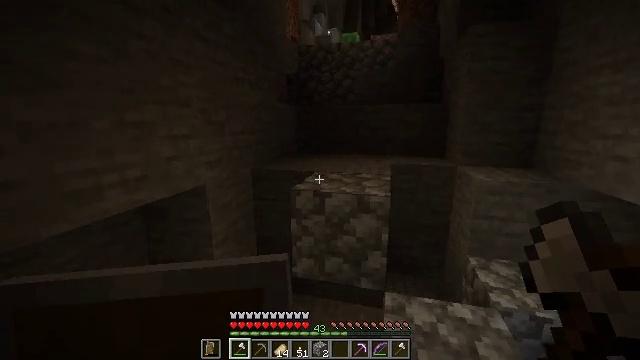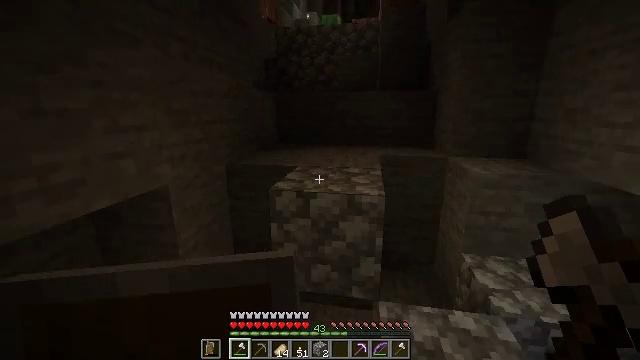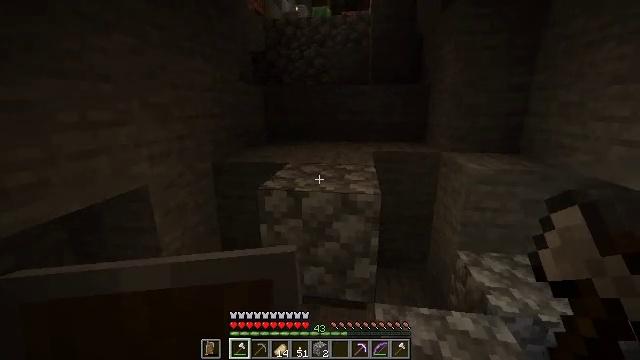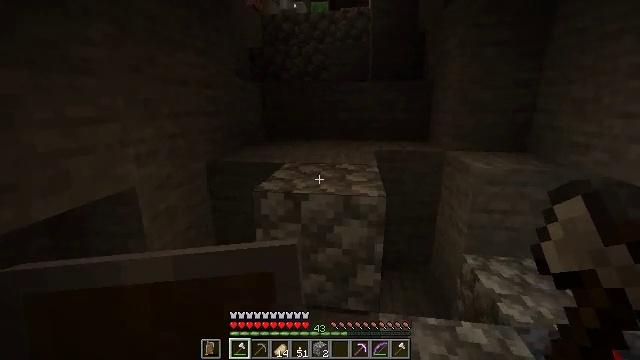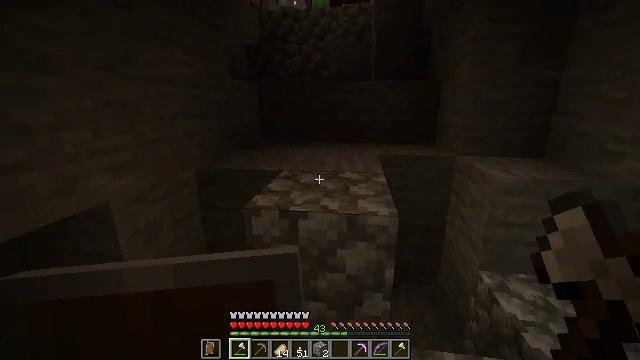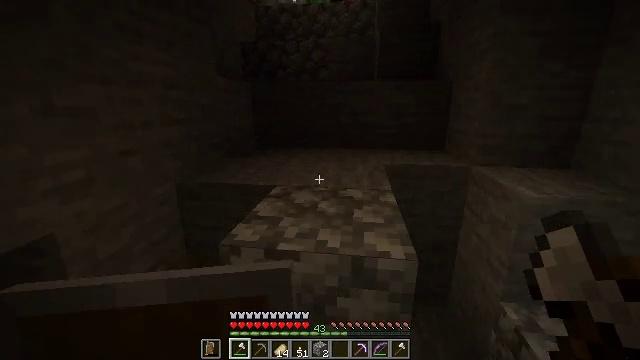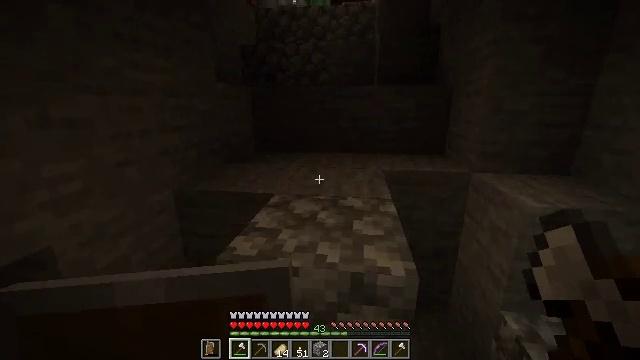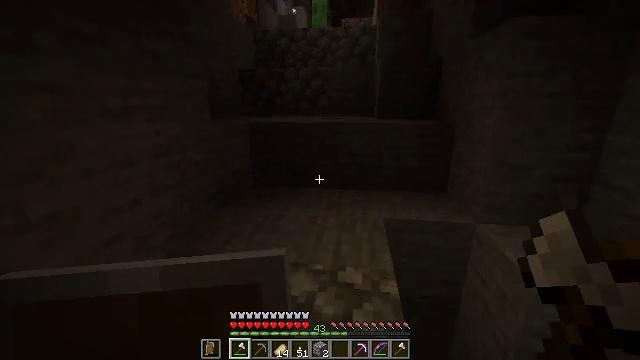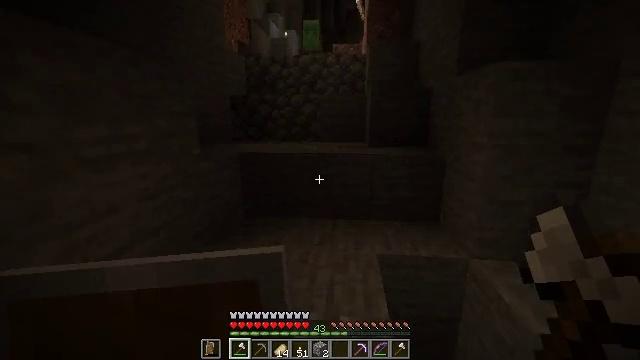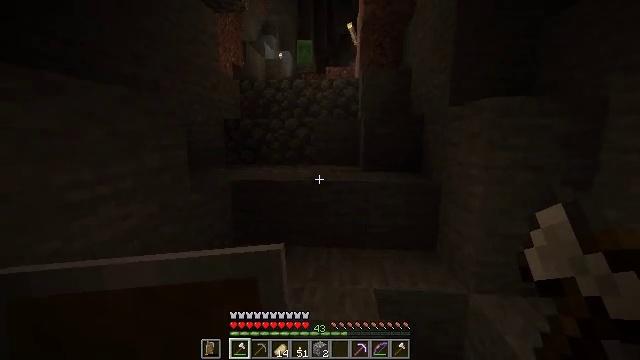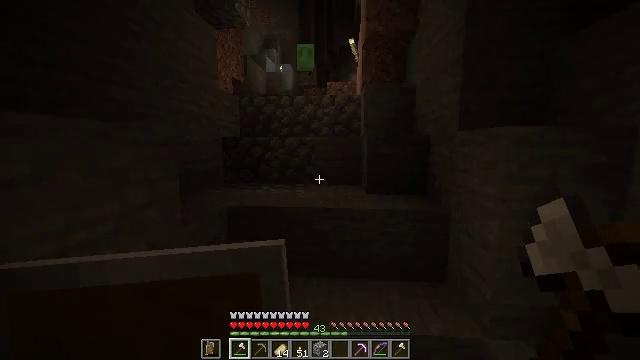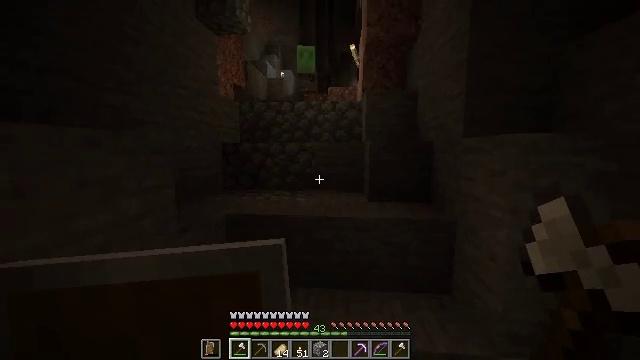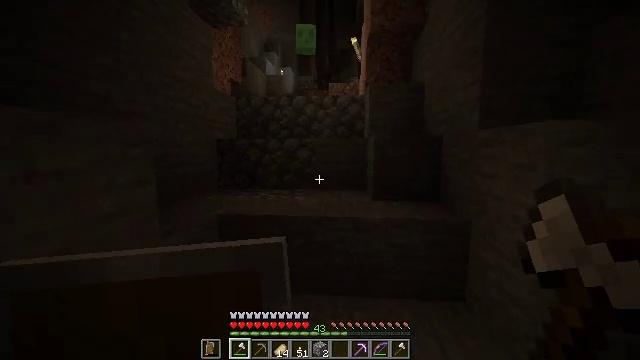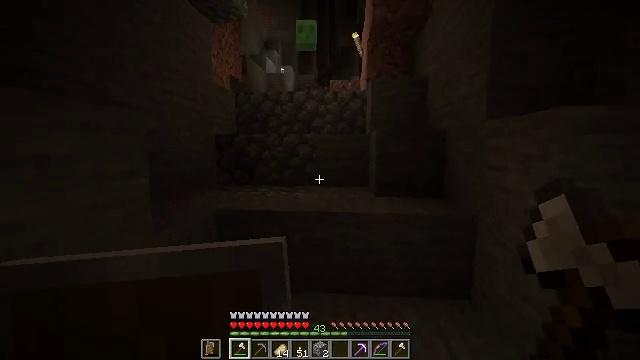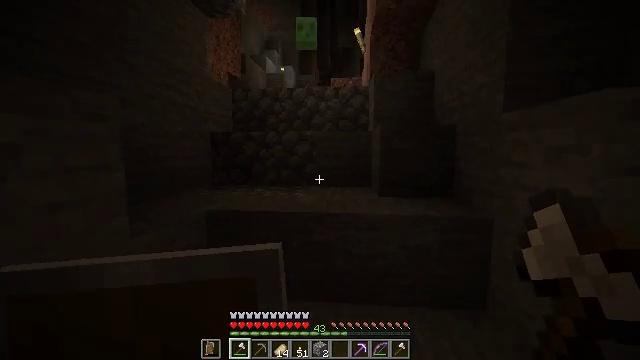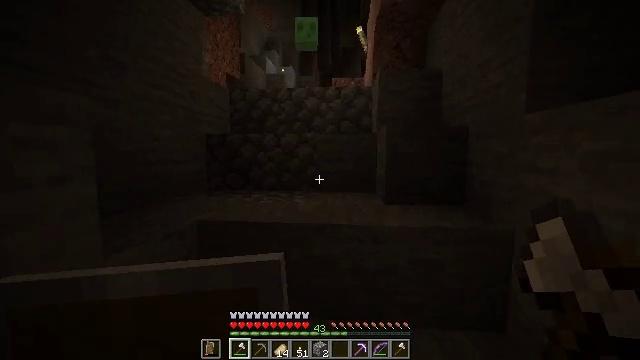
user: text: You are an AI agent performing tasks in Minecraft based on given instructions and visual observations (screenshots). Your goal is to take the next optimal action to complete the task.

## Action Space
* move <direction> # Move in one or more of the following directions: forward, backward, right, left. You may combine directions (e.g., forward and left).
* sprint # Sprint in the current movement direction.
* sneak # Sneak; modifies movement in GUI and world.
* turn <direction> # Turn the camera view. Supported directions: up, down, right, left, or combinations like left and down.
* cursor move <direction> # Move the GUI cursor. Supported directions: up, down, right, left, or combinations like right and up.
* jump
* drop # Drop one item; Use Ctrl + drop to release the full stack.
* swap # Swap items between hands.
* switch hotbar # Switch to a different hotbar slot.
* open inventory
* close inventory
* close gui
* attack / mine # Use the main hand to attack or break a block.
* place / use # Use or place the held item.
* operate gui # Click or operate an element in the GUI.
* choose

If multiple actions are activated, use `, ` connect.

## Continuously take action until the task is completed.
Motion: motion action
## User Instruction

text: Hunt a slime.
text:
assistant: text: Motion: move forward, turn right and down
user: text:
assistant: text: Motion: move forward, turn right and down
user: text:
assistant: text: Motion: move forward
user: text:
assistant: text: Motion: move forward
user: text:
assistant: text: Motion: move forward
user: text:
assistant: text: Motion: move forward, jump
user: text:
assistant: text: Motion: move forward, jump
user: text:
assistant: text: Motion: move forward, turn right and up, jump
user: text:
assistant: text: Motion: move forward, turn right and up, jump
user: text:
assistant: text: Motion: move forward, turn up
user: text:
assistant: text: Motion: move forward, turn up
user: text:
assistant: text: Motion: move forward
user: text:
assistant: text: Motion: move forward
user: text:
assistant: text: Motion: move forward
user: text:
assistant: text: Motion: move forward
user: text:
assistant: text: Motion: move forward, turn up
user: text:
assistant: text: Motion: move forward, turn up
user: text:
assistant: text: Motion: move forward, turn up
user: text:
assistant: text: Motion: move forward, turn up
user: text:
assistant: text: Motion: move forward, turn up
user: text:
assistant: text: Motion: move forward
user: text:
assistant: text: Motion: move forward
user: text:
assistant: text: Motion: move forward, jump
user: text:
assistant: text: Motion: move forward, jump
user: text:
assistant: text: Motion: move forward, jump
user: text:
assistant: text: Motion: move forward, jump
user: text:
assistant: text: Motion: move forward
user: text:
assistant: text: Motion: move forward
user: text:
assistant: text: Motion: move forward
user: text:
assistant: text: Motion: move forward